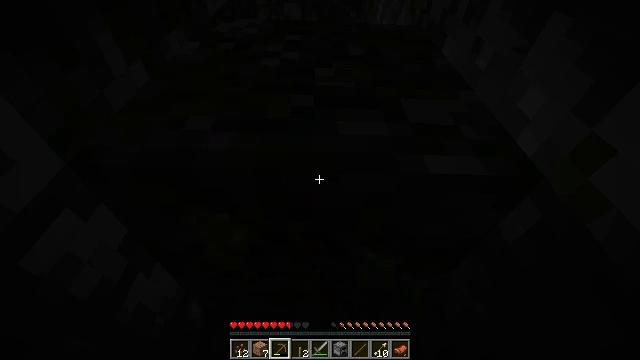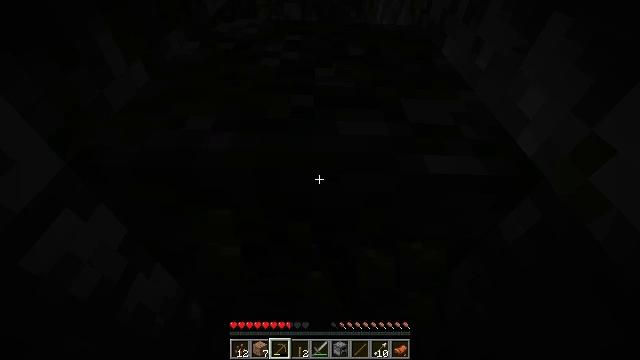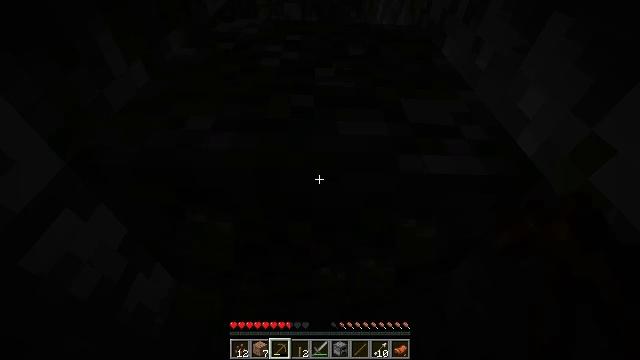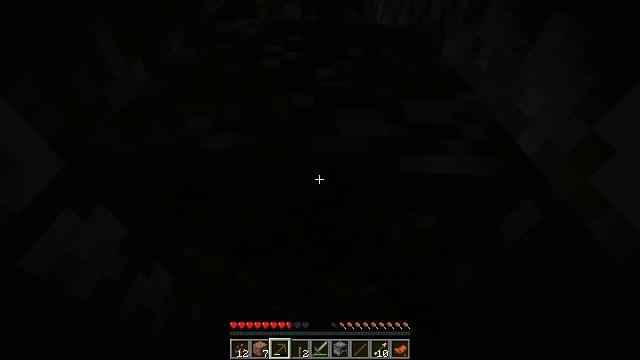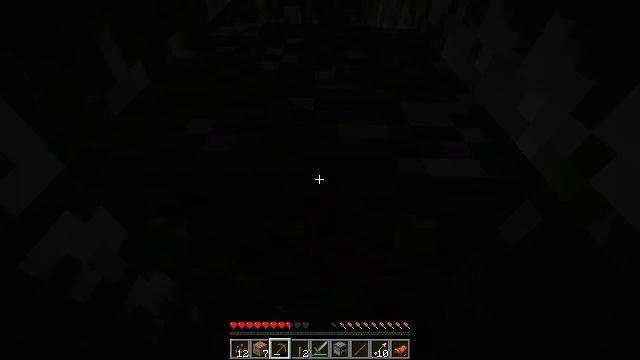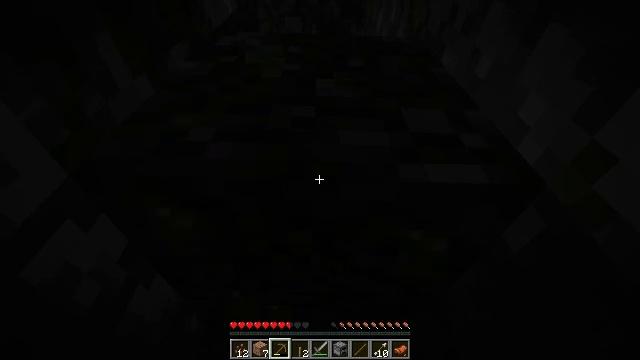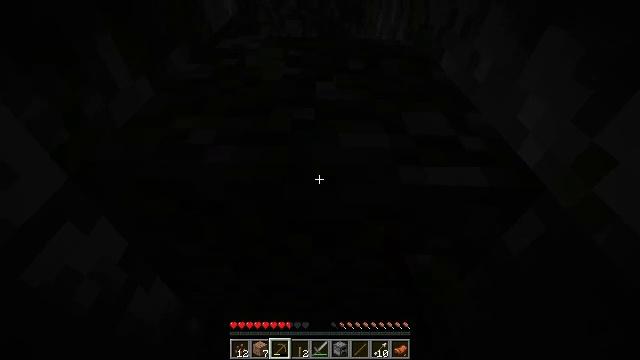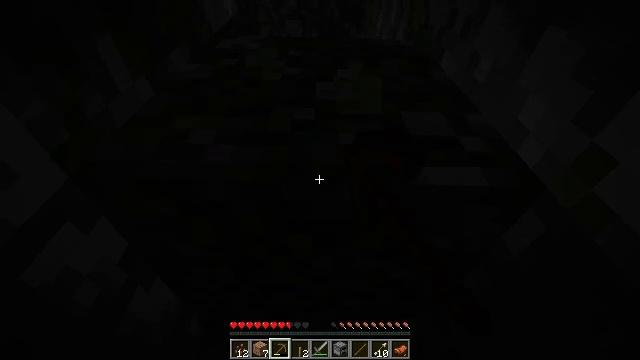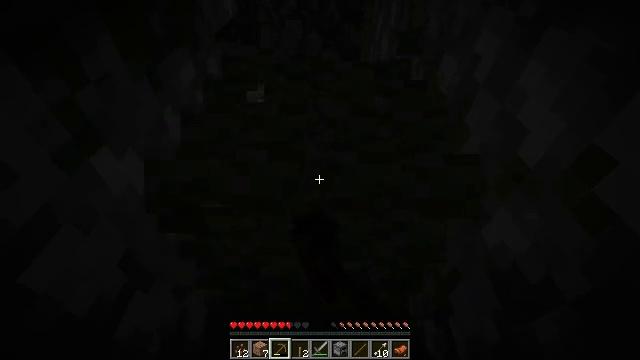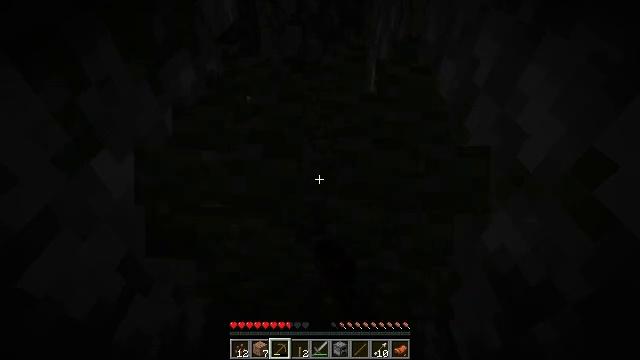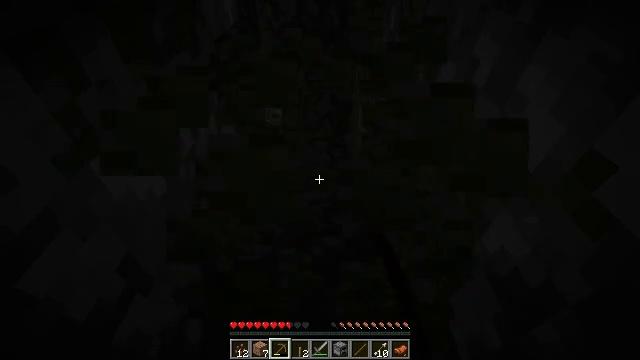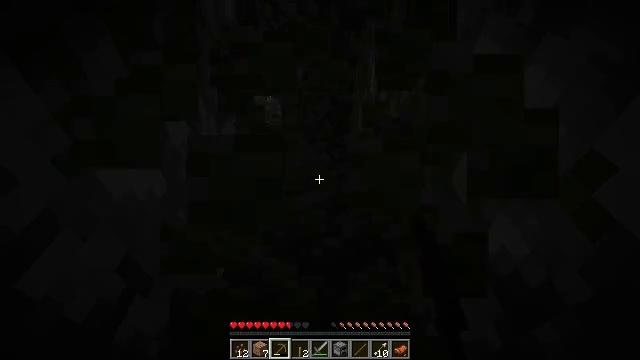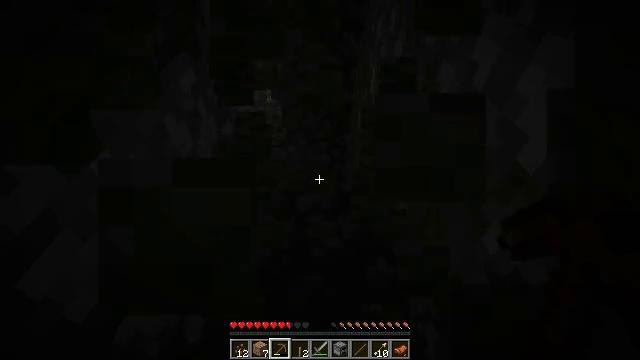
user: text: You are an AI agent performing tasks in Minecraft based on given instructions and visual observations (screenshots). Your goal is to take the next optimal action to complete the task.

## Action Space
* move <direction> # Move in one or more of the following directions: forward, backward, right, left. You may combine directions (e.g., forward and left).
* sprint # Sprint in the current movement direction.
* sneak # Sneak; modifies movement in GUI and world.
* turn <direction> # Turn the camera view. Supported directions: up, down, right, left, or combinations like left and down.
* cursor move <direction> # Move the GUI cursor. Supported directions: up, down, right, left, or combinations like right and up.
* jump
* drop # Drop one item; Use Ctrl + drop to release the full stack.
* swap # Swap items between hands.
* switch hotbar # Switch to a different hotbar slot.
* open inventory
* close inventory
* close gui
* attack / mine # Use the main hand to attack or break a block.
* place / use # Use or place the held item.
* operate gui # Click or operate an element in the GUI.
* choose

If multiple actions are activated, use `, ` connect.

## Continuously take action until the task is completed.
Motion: motion action
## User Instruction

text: Extract mossy cobblestone using a pickaxe.
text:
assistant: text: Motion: attack / mine
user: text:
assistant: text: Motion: attack / mine
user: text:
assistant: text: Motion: attack / mine
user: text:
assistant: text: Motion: attack / mine
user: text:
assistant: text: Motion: turn up, attack / mine
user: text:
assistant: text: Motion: attack / mine
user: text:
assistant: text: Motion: attack / mine
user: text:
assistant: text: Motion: attack / mine
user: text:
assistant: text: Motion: attack / mine
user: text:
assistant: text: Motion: attack / mine
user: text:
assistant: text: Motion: attack / mine
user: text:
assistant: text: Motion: attack / mine
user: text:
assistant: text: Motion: attack / mine